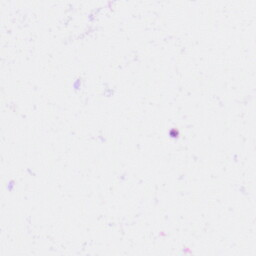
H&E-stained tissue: Liver